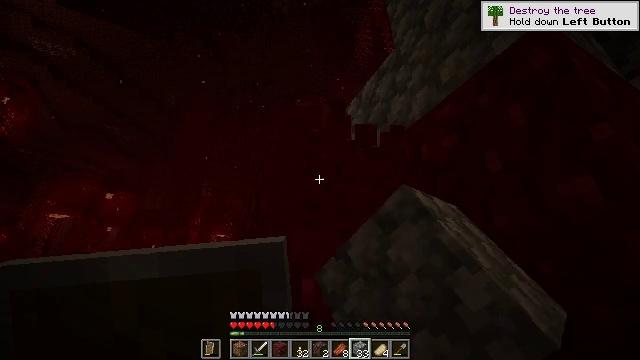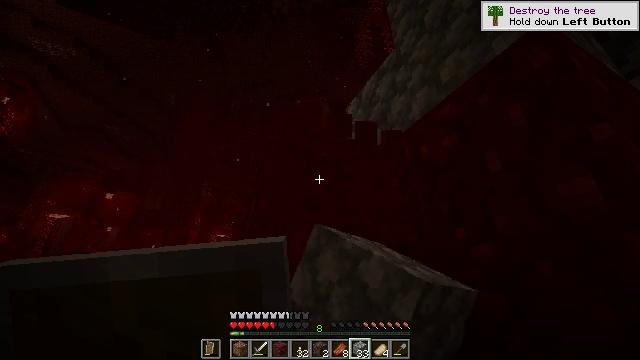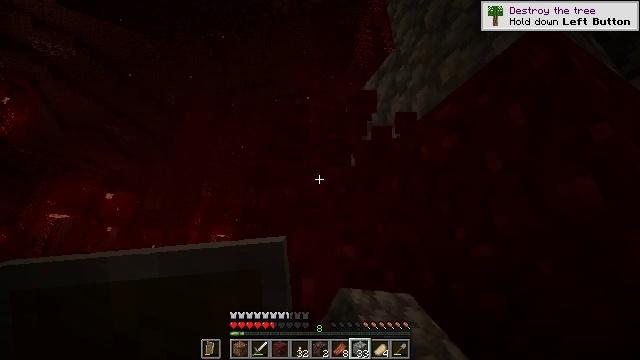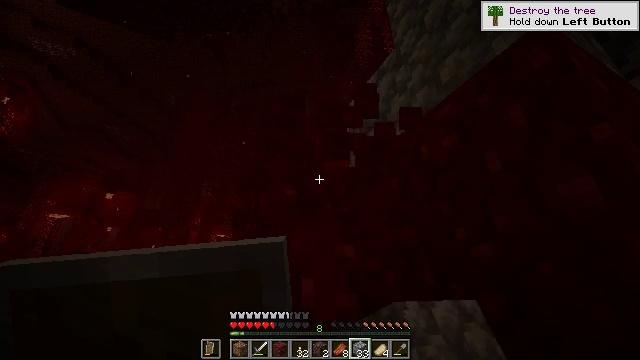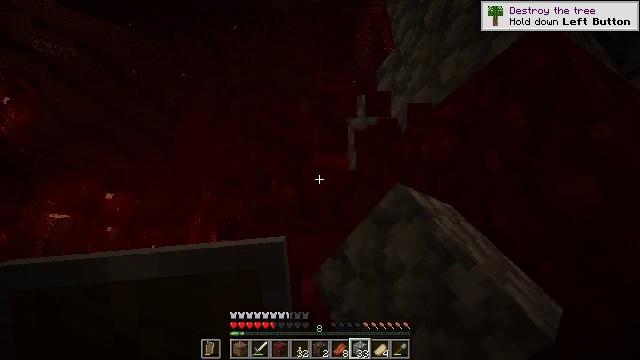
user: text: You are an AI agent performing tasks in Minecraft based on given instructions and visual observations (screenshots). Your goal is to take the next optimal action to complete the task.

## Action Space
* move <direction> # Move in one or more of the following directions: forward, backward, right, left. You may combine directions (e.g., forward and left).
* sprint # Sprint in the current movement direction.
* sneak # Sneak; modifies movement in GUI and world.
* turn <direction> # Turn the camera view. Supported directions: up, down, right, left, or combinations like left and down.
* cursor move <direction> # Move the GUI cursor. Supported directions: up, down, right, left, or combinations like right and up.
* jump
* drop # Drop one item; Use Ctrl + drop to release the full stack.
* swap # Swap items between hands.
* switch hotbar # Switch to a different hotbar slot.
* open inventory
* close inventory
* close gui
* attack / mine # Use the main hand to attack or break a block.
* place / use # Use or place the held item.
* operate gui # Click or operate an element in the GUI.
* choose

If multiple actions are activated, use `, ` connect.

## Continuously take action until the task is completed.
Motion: motion action
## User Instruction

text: Mine the nether wart block in the Nether.
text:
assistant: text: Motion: attack / mine
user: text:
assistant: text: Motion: attack / mine
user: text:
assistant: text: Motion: attack / mine
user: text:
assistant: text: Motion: attack / mine
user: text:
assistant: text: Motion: attack / mine